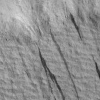
Atmospheric dust classification: not_dusty